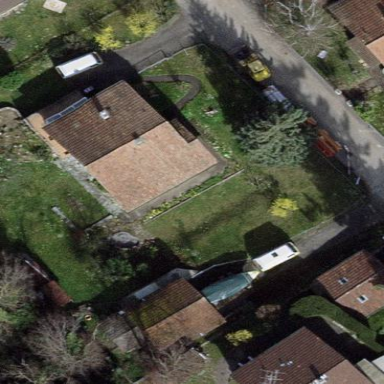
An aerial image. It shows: Garden surrounded by fence.